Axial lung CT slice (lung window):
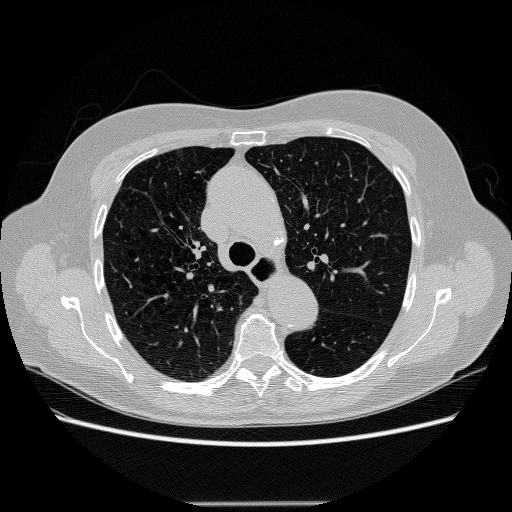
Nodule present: no